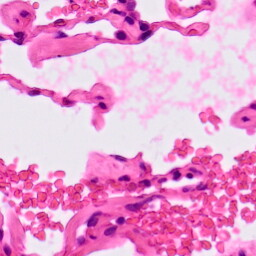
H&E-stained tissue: Lung